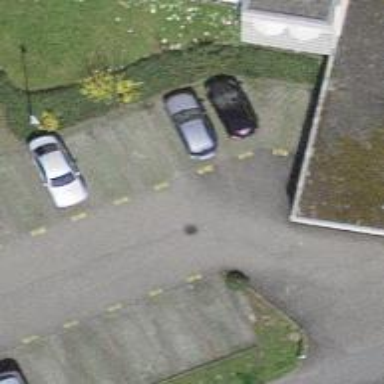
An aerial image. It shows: Road serving as parking aisle.